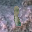
Label: 1